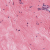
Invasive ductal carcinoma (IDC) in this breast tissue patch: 0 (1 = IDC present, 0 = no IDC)